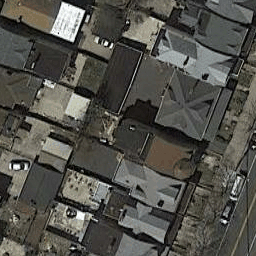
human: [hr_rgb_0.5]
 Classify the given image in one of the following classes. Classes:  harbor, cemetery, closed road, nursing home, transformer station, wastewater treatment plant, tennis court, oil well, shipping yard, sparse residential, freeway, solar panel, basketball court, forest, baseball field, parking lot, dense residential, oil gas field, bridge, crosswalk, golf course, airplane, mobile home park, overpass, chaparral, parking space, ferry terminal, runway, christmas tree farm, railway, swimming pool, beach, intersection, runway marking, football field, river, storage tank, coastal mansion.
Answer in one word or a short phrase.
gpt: dense residential